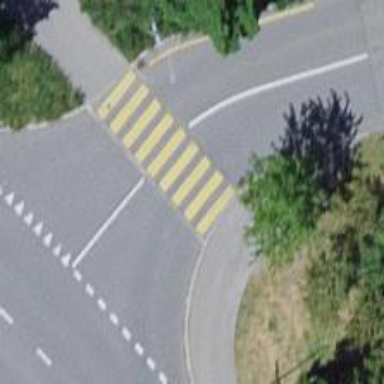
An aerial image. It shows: Uncontrolled crossing on the road.